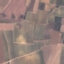
Land use / land cover class: PermanentCrop